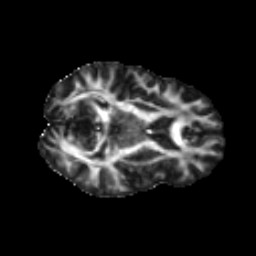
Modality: FA
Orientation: axial
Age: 42
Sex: female
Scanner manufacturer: ge
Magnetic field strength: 3 T
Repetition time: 7.8 s
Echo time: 0.0611 s